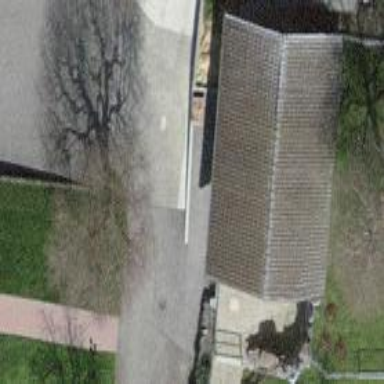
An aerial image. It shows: Simple house.